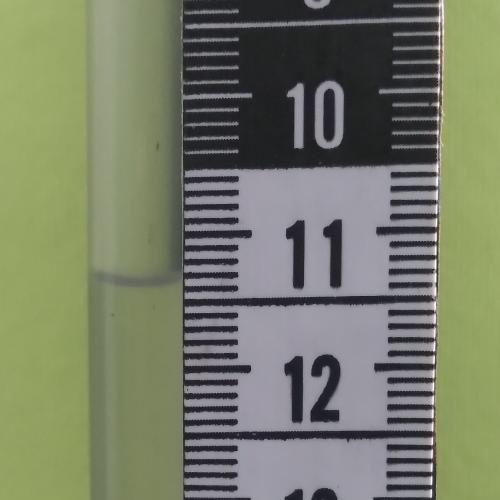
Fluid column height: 11.3 cm